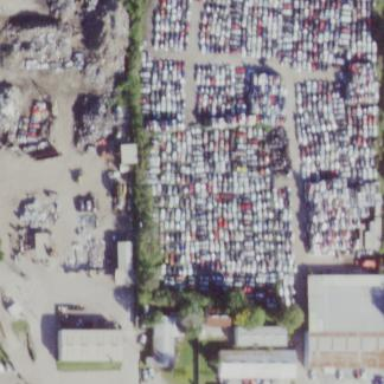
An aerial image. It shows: Scrap yard situated in industrial area.